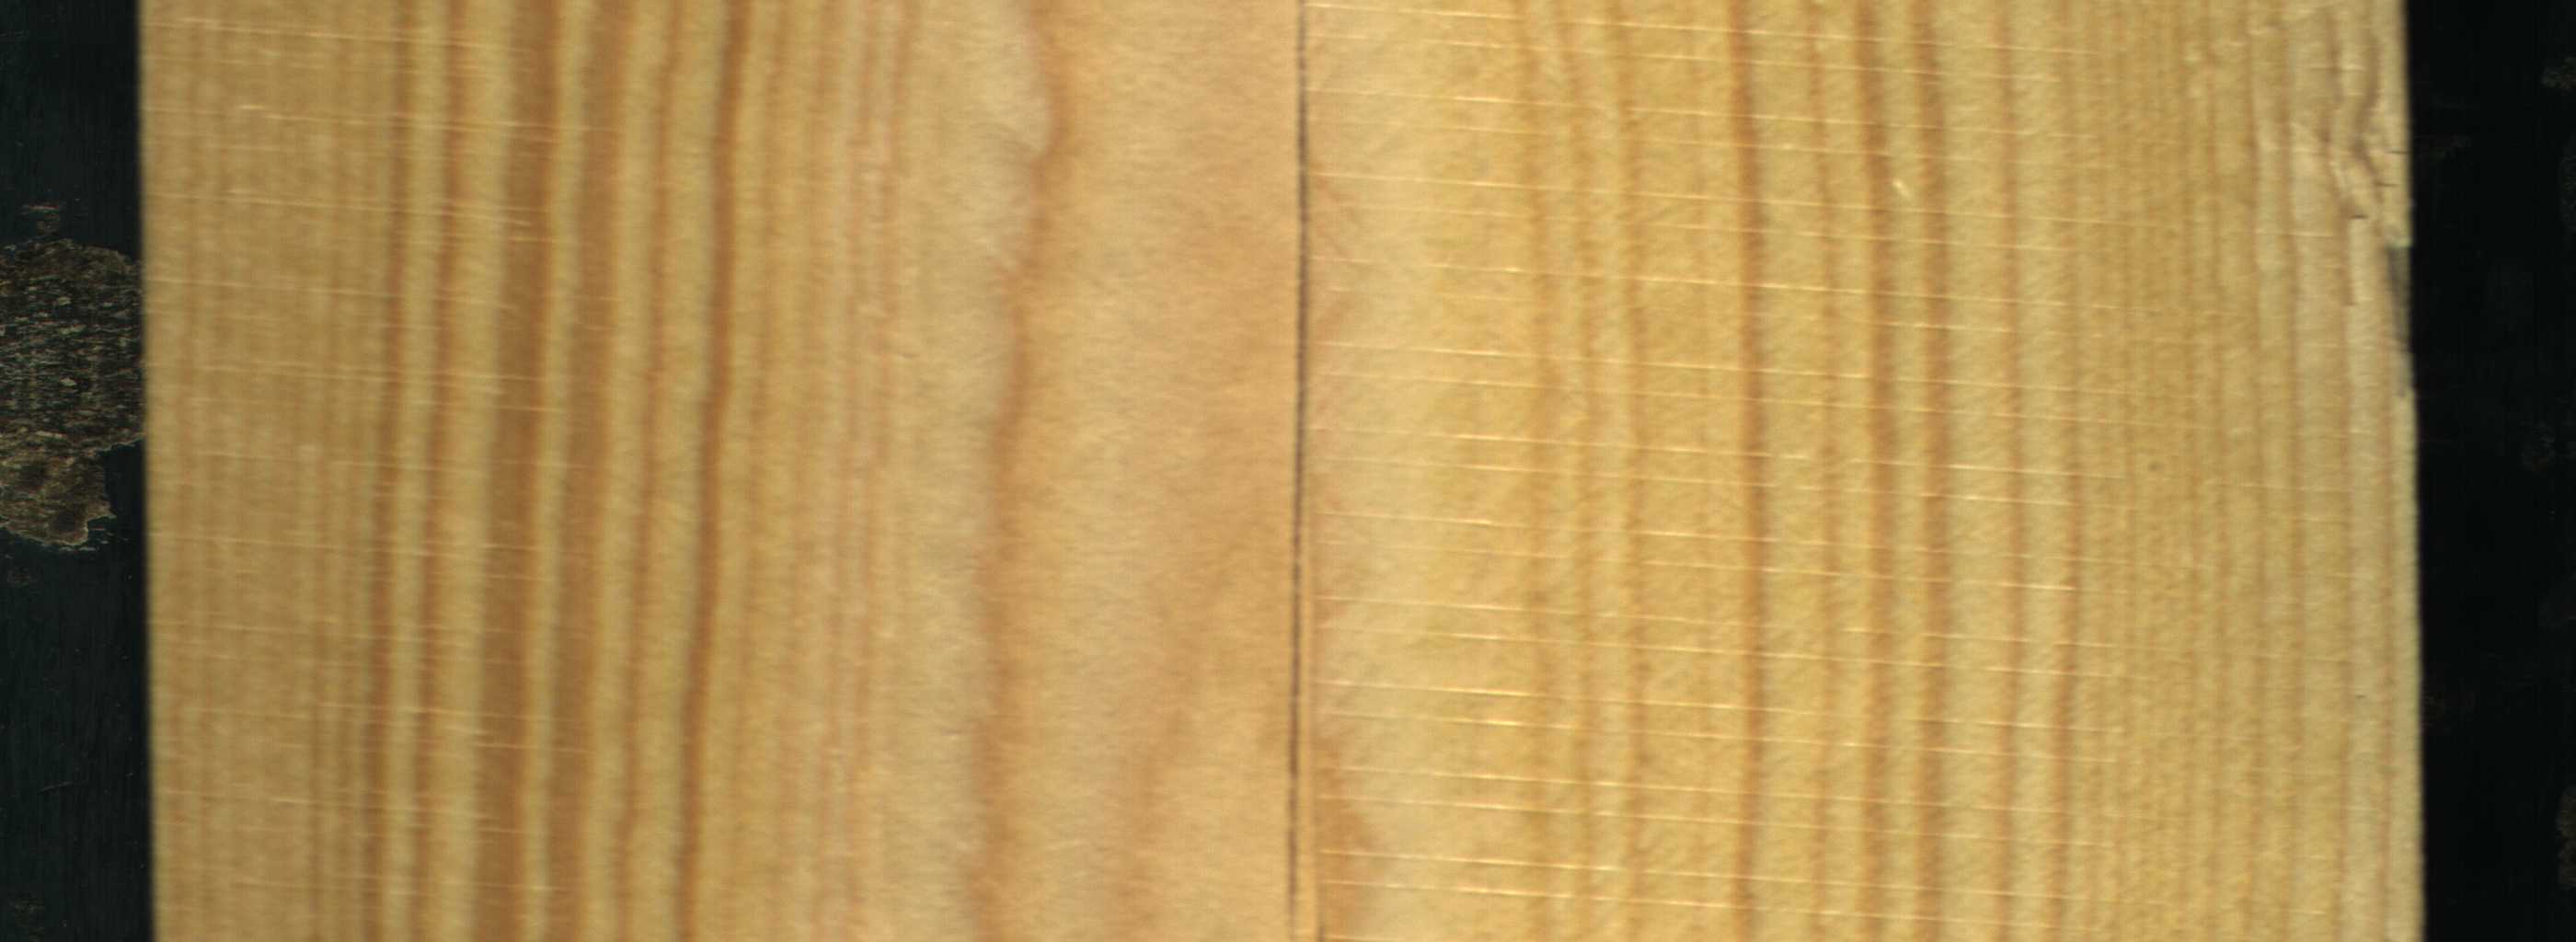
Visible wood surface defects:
Crack